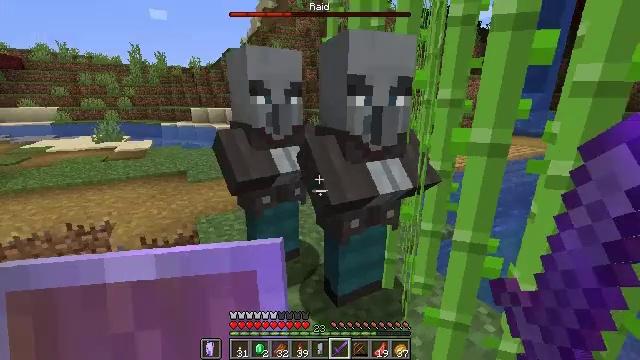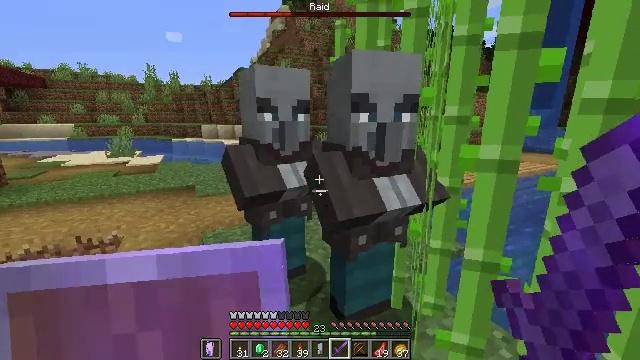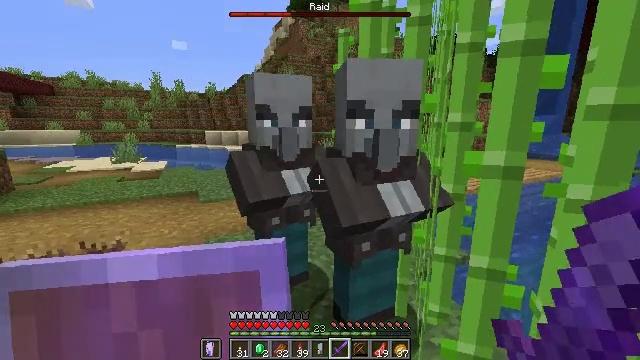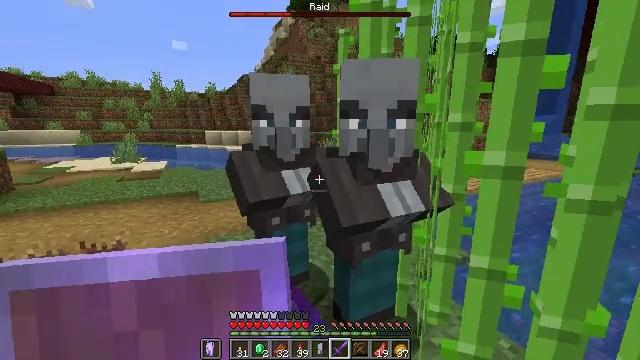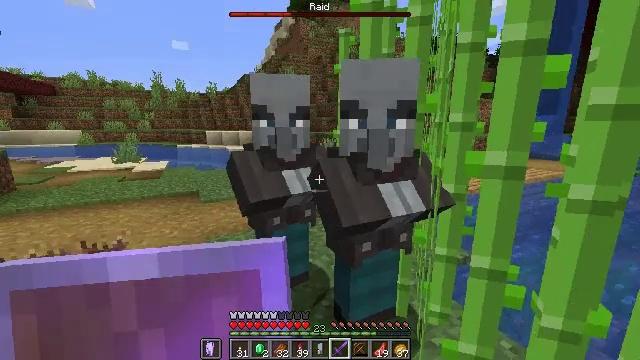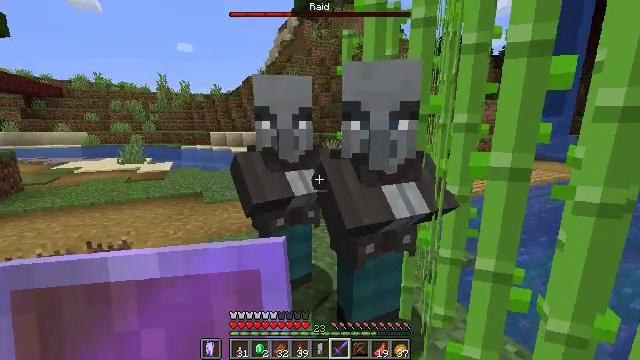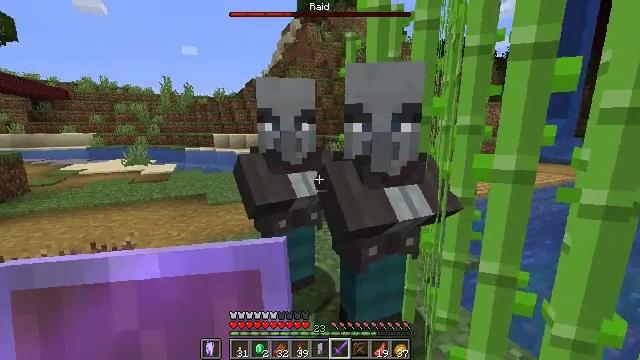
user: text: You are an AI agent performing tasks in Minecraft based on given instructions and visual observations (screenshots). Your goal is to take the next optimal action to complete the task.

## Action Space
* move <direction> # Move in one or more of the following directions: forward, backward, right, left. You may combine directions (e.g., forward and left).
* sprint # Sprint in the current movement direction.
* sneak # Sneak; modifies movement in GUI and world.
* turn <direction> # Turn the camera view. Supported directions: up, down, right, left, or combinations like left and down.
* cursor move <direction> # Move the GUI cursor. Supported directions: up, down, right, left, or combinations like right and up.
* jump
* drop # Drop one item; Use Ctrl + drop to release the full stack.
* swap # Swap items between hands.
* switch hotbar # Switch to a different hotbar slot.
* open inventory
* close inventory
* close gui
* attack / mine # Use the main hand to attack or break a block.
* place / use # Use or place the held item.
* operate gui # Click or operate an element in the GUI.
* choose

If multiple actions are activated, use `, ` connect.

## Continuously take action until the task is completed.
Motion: motion action
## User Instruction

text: Hunt the vindicator.
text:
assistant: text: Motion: turn left and up
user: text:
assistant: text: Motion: turn up, attack / mine
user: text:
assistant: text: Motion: attack / mine
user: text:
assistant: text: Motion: attack / mine
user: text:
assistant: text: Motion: no_op
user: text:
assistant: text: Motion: no_op
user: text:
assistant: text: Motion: no_op